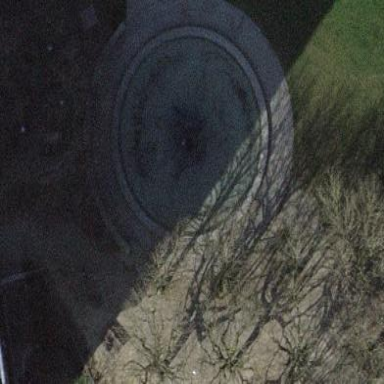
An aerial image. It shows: Retaining wall by water feature.